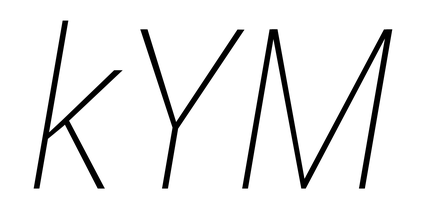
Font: Roboto-Italic_Condensed_Thin_Italic